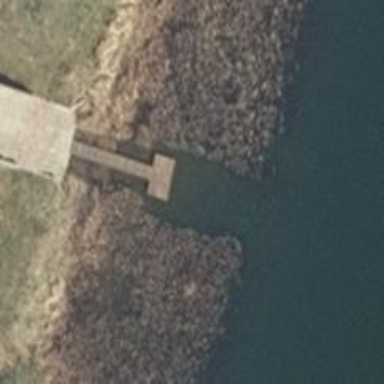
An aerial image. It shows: Man-made pier.